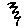
Label: zigzag